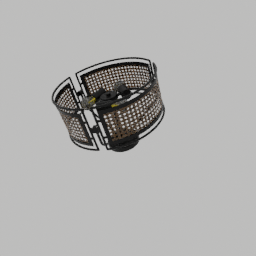
Label: lighting